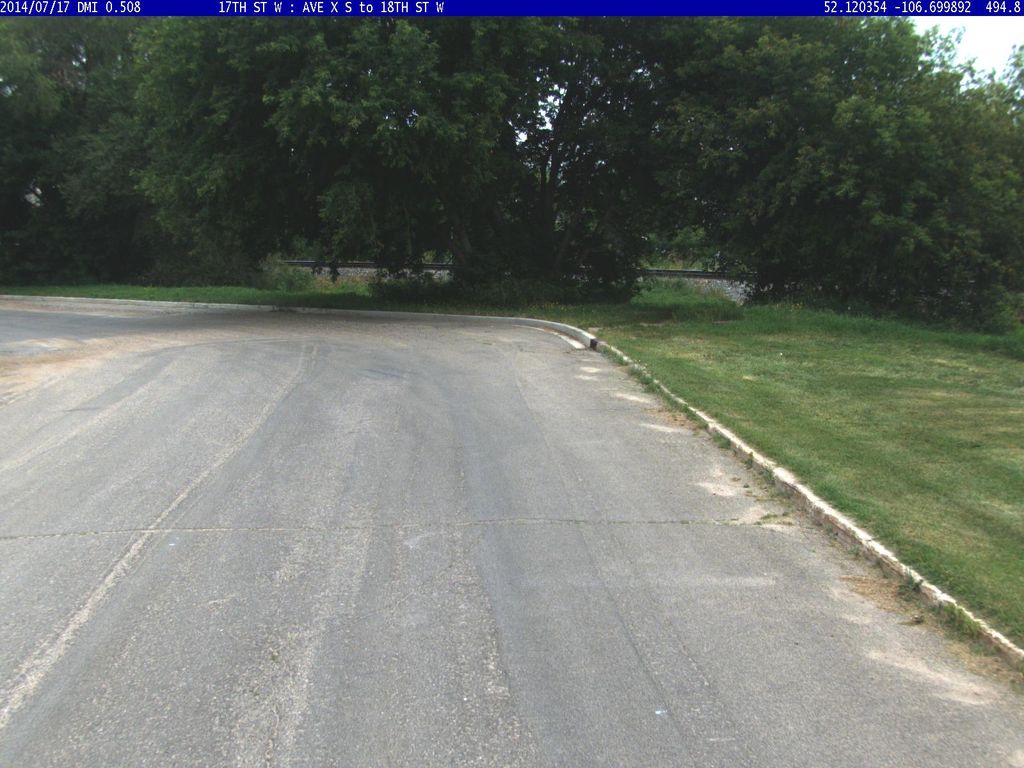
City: saskatoon